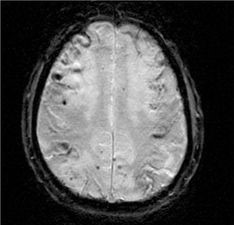
Label: notumor